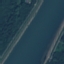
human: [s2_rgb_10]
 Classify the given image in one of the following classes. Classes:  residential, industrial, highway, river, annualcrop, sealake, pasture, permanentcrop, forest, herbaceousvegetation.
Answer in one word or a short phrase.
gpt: River